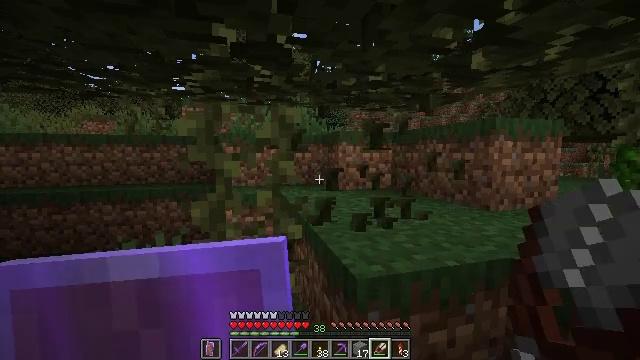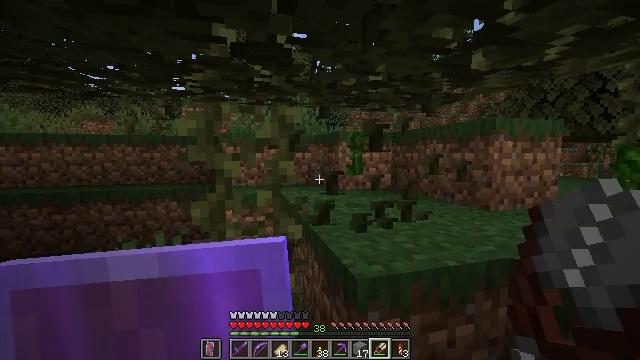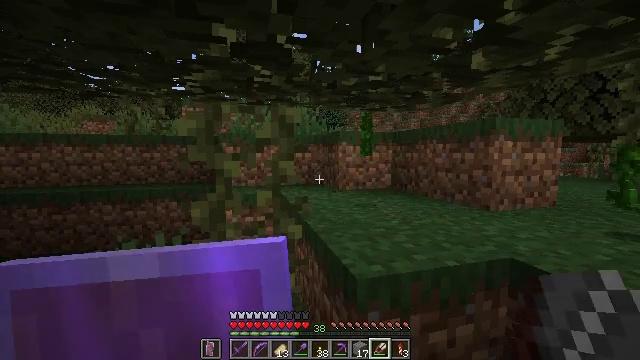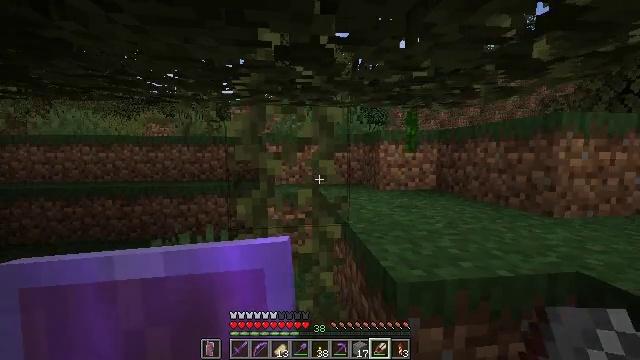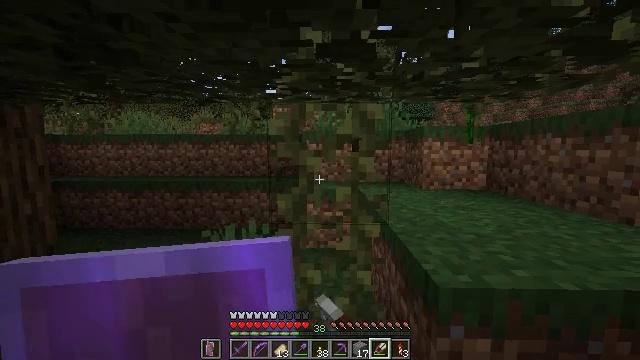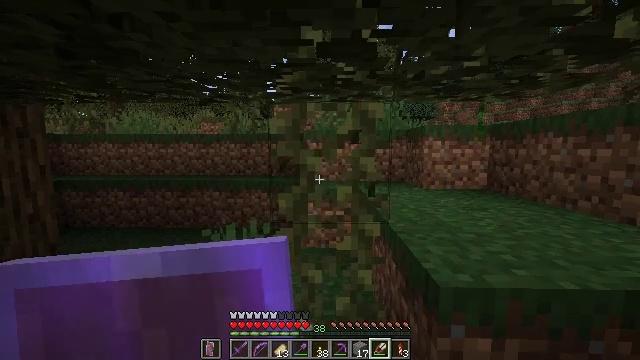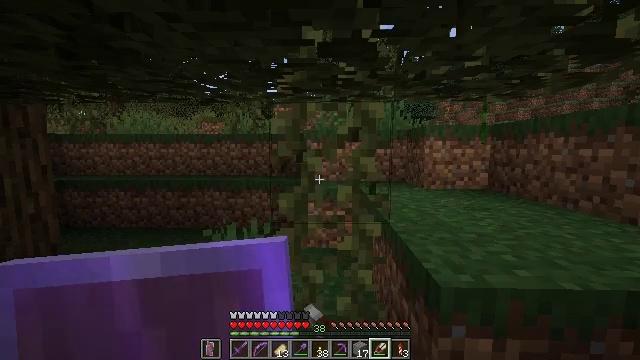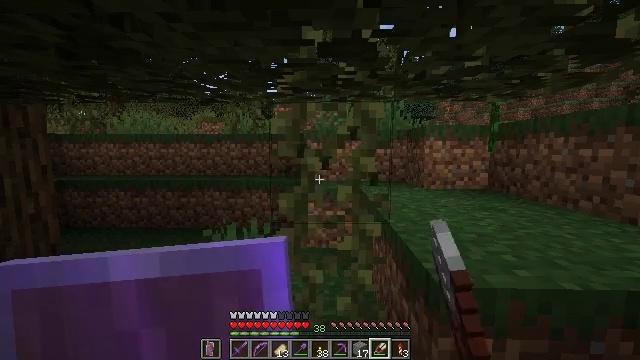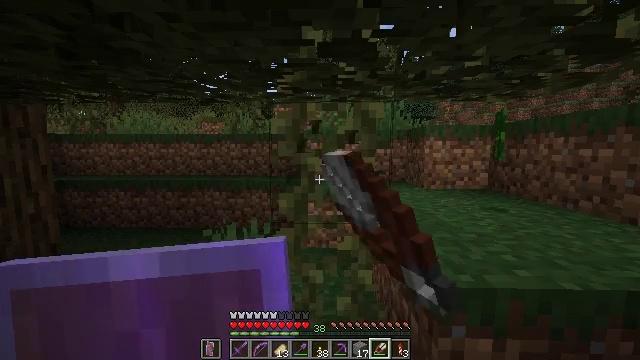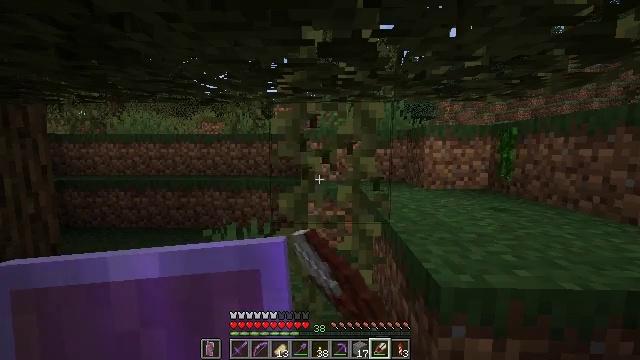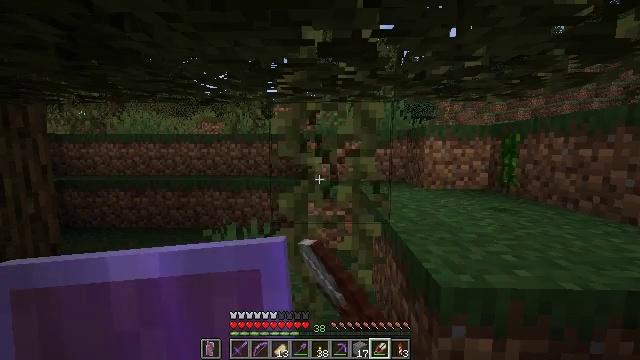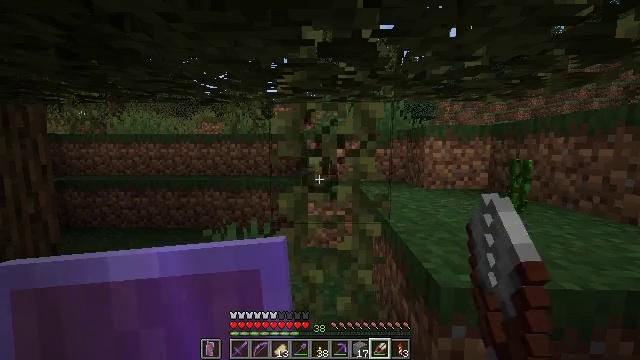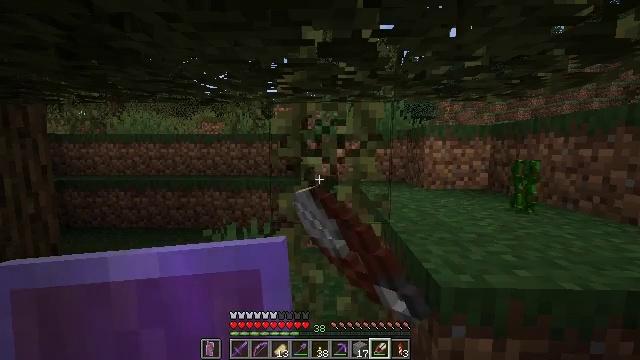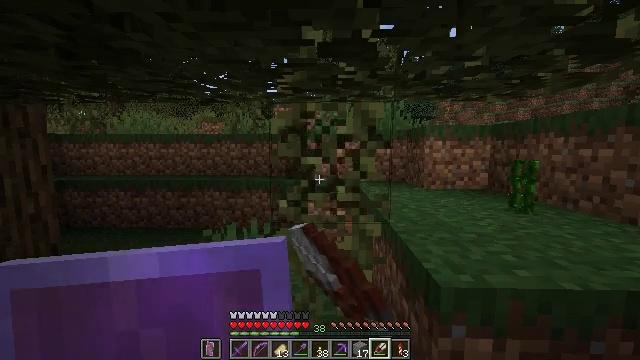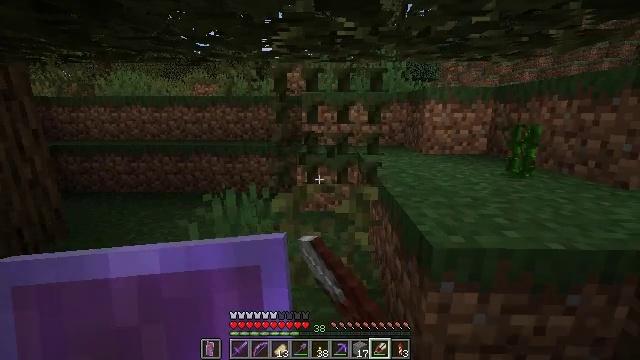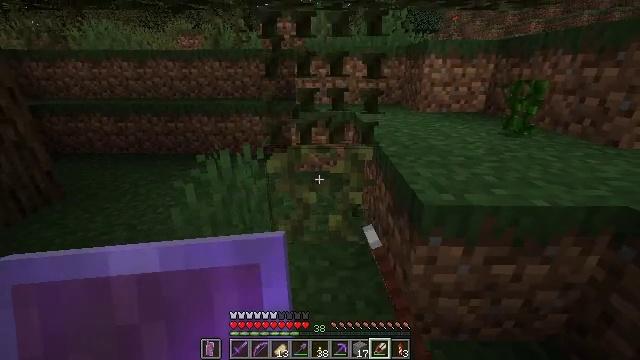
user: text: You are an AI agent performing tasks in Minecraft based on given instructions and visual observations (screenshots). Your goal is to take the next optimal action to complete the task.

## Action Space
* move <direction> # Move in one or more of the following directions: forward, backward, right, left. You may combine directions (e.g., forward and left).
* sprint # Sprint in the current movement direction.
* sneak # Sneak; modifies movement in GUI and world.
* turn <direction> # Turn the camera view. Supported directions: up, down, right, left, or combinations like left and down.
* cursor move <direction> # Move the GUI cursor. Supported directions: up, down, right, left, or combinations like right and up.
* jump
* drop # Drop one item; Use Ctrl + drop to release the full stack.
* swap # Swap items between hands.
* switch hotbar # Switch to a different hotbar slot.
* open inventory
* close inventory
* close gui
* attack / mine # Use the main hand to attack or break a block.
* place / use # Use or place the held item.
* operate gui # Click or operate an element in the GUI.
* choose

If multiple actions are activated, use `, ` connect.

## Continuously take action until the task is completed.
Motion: motion action
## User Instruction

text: Harvest vines off the surface.
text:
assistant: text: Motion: attack / mine
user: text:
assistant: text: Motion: attack / mine
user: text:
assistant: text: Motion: turn left, attack / mine
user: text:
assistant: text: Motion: turn left, attack / mine
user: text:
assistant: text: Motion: attack / mine
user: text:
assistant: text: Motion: attack / mine
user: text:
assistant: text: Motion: attack / mine
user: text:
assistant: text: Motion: attack / mine
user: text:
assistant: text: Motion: attack / mine
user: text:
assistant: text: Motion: attack / mine
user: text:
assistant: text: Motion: attack / mine
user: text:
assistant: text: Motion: attack / mine
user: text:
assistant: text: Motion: attack / mine
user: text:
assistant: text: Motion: turn down, attack / mine
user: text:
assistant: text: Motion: turn right and down, attack / mine
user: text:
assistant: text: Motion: attack / mine
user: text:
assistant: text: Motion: turn down, attack / mine
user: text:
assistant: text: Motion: turn down, attack / mine
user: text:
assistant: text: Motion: attack / mine